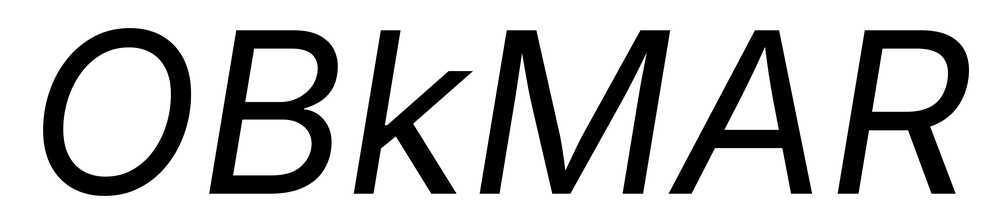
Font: Inter-Italic_Italic